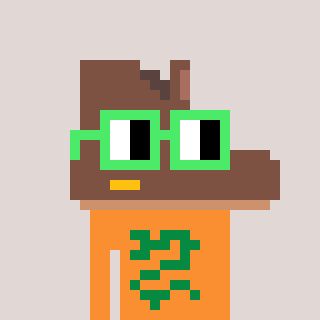
a pixel art character with square light green glasses, a boot-shaped head and a orange-colored body on a warm background